Question: I'm doing a program on median filter. All i'm trying to accomplish is taking one pixel value, finding its neighboring pixels, and storing them in an array , sorting that array, and taking the middle value (for array of size 9 middle value is index position 4). and substituting this value at exactly same coordinates as the pixel under consideration.
the loops work fine if i remove its content and just print the values of 'i,j,x,y'. The moment I add the statement wherein i do 'neighborhoodVal.add(imageRaster.getSample(x, y, 0));' i get a 'java.lang.ArrayIndexOutOfBoundsException: Coordinate out of bounds!' error.
From what I observed, I found that the value of 'j' becomes '1'when value of 'i' becomes '264', its strange, since I loop all the pixels only within the image, the outer two loops (i and j) loop through all the pixels except those at the edges of the image. and the inner loops ('x' & 'y') loop through all 8 neighbors of the '[i][j]'th pixel.
The image i'm using has 'width = 265' and 'height=269'.
the code is as follows:
'''
public class MedianFilter {
public static void main(String[] args) throws IOException {
int i, j, x, y;
ArrayList<Integer> neighborhoodVal = new ArrayList<Integer>();
;
String imagePath = "images/assignment10/noisyShapes.jpg";
BufferedImage inputImage = convertToGrayScale(ImageIO.read(new File(
imagePath)));
WritableRaster imageRaster = inputImage.getRaster();
BufferedImage filteredImage = new BufferedImage(inputImage.getWidth(),
inputImage.getHeight(), BufferedImage.TYPE_BYTE_GRAY);
WritableRaster newWRaster = filteredImage.getRaster();
for (i = 1; i < imageRaster.getHeight()-1; i++) {
for (j = 1; j < imageRaster.getWidth()-1; j++) {
for (x = Math.max(0, i - 1); x <= Math.min(i + 1,imageRaster.getWidth()); x++) {
for (y = Math.max(0, j - 1); y <= Math.min(j + 1,imageRaster.getHeight()); y++) {
System.out.println(i+","+j+"------->"+x+","+y);
neighborhoodVal.add(imageRaster.getSample(x, y, 0));
Collections.sort(neighborhoodVal);
}
}
newWRaster.setSample(i, j, 0, (neighborhoodVal
.get((neighborhoodVal.size() / 2) + 1)));
neighborhoodVal.clear();
}
}
File f = new File("images/assignment10/medianFilterOutput.jpg");
ImageIO.write(filteredImage, "JPG", f);
}
public static BufferedImage convertToGrayScale(BufferedImage givenImage)
throws IOException {
// TODO Auto-generated method stub
BufferedImage image = new BufferedImage(givenImage.getWidth(),
givenImage.getHeight(), BufferedImage.TYPE_BYTE_GRAY);
Graphics grp = image.getGraphics();
grp.drawImage(givenImage, 0, 0, null);
return image;
}
}
'''
and I'm using this image:

How does 'j' become 1? Where am I going wrong in this?
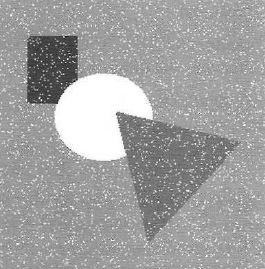
Answer: In the outer loop you're using "i" with .getHeight(), but in the inner loop "x" is used with .getWidth(). So it looks like the bounds for i and j need to be swapped. It's probably a typo from tiredness; I might well do it myself in the sample code below.
Also, since the outer loops already ignore border pixels, the inner loops could just be "for(x = i - 1; i <= i + 1; i++" and "for(y = j - 1; y <= j + 1; j++)" and be guaranteed to be within bounds.
And if I might make a recommendation: in image processing it's conventional to scan row by row (that is, by "y")in the outermost loop, then by x, and also to use (x,y) for pixel coordinates and (i,j) for offsets. For example:
'''
int r = 1; //radius, in case you want to use median over a larger kernel
for(int y = r; y < height - r; y++)
{
for (int x = r; x < width - r; x++)
{
for(int j = y - r; j <= y + r; j++)
{
for(i = x - r; i <= x + r; i++)
{
//get all neighborhood values
}
}
//find median
}
}
'''
That said, once you use a convention, stick to it. Accidentally swapping the getWidth() and getHeight() bounds is easy, but if you always nest your loops in the same order of y,x,j,i you'll be a bit more likely to type the correct bounds without thinking about it.